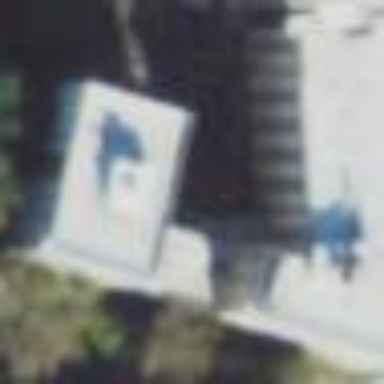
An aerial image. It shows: Hotel building.